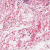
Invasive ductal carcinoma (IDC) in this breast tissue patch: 0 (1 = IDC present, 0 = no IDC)